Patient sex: F
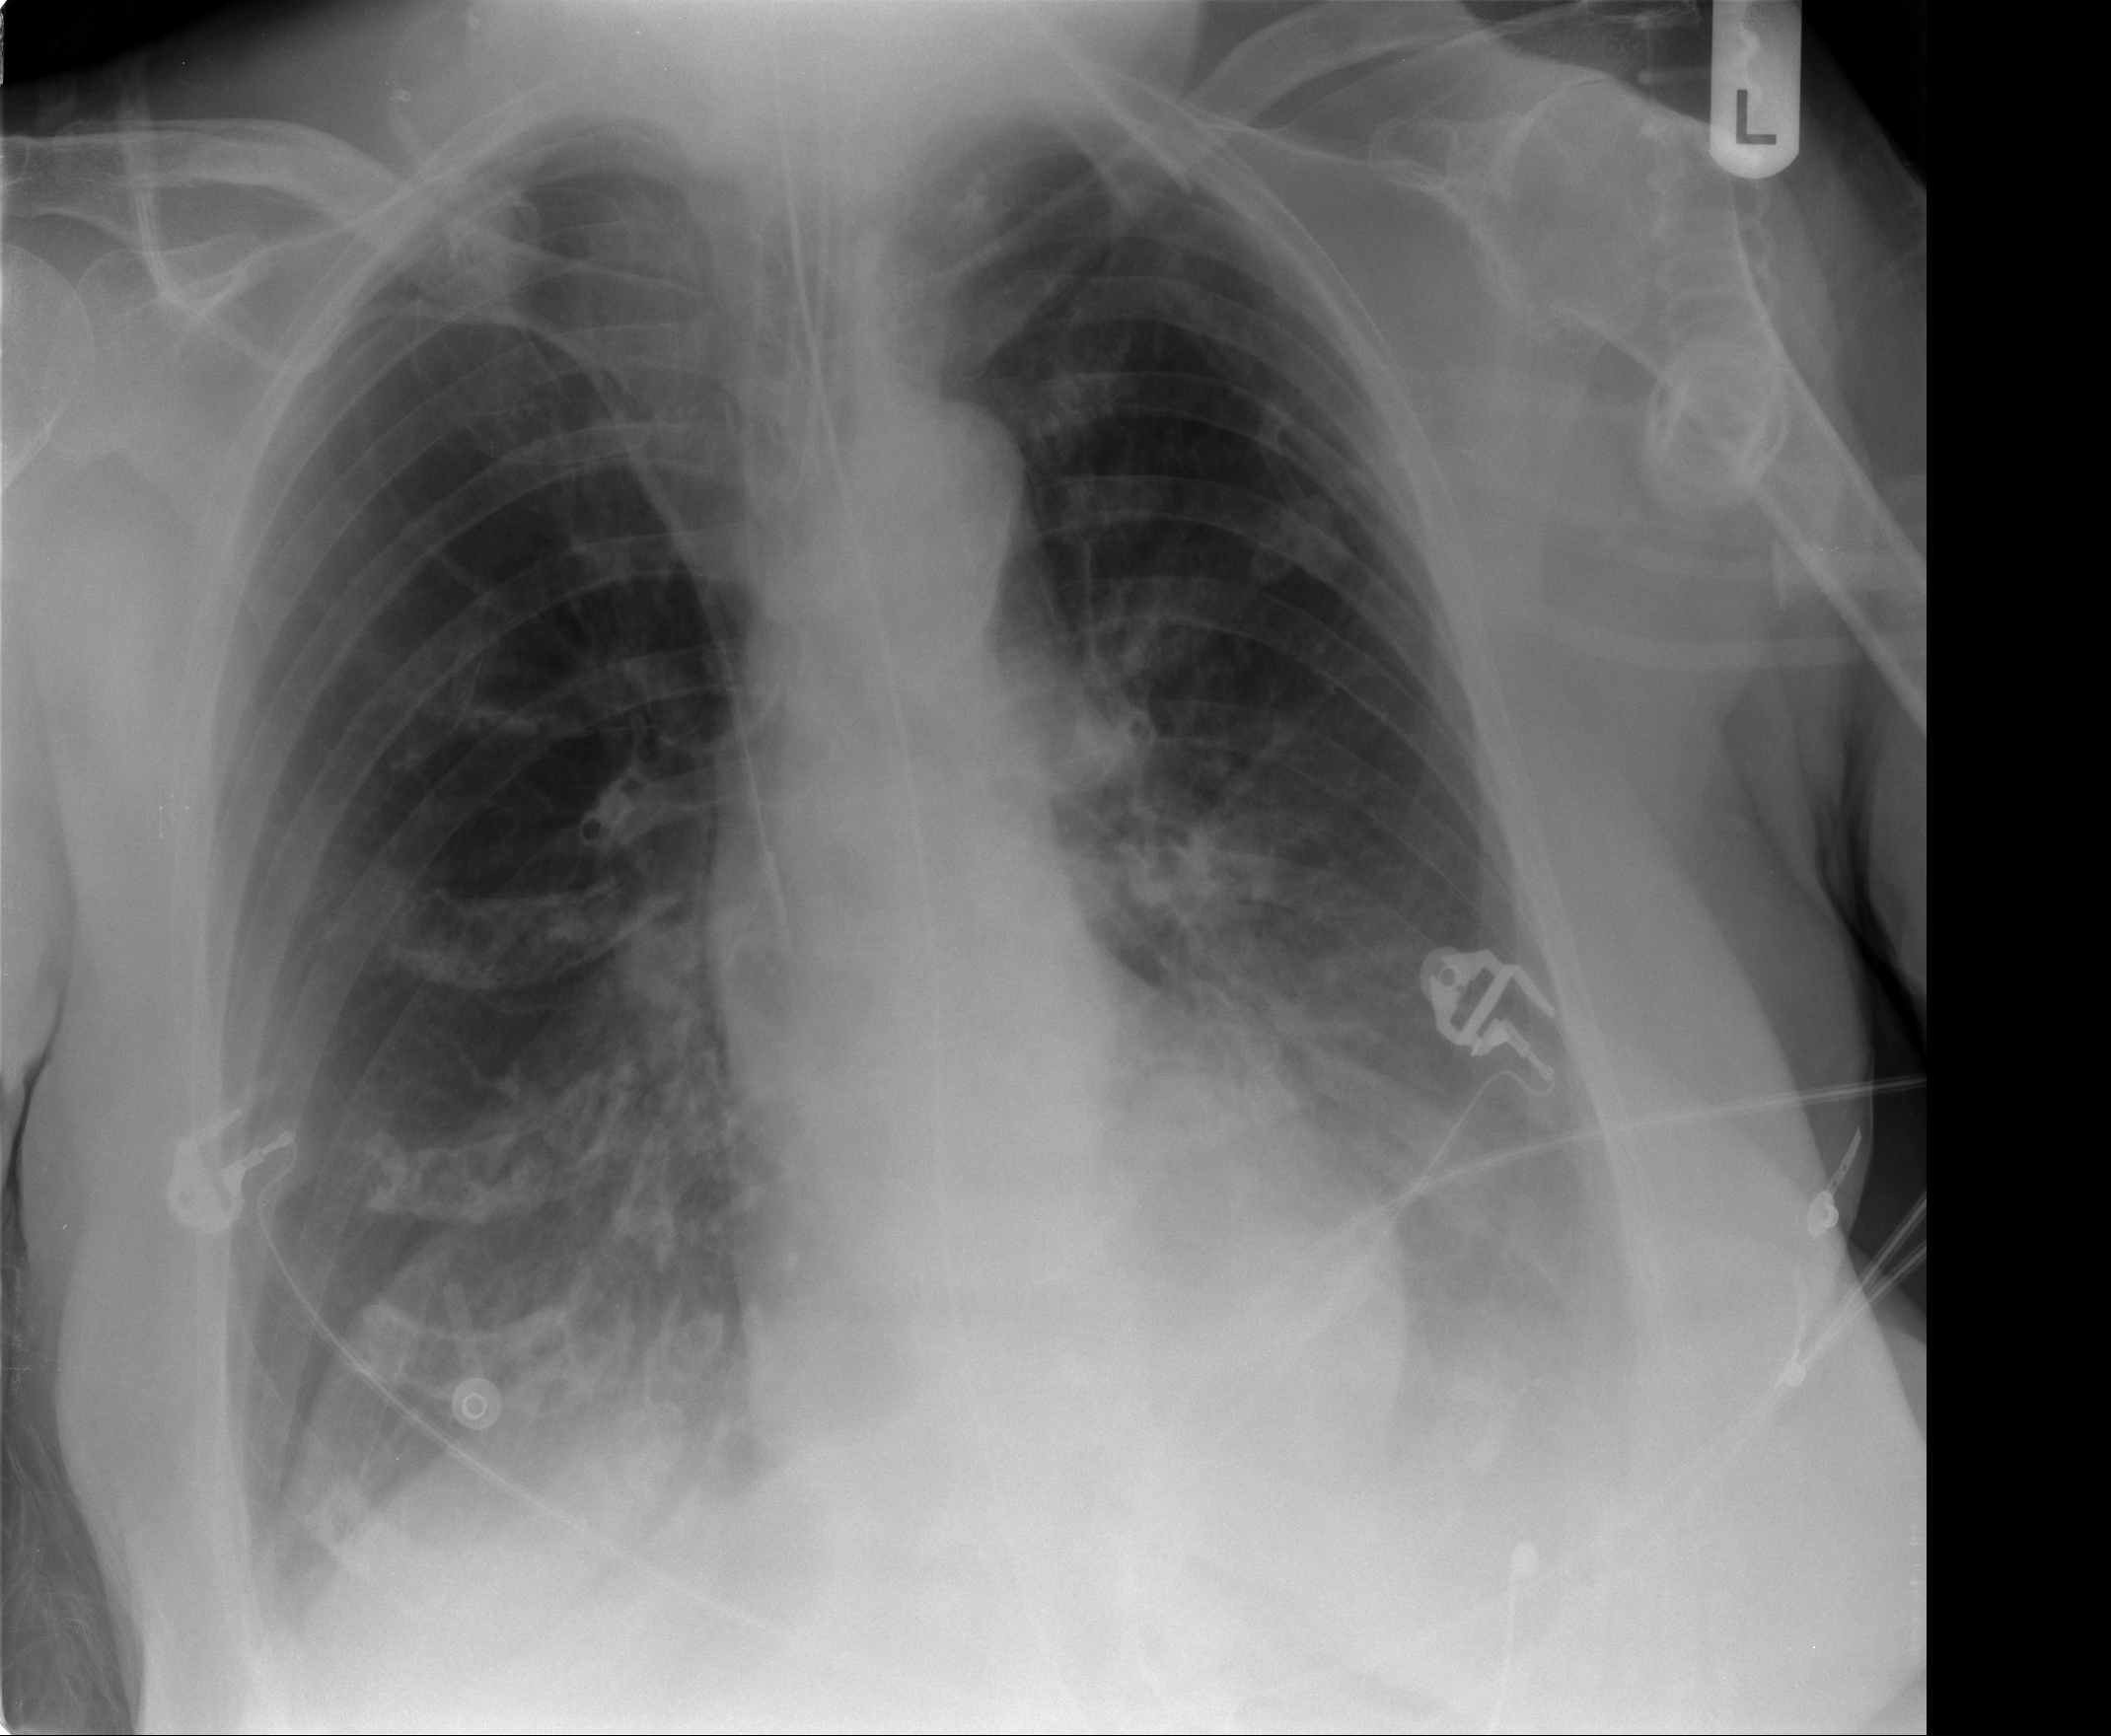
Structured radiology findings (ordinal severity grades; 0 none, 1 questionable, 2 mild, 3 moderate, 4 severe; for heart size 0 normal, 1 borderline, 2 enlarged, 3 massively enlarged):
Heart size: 0
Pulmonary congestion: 0
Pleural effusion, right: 1
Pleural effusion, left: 2
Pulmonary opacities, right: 0
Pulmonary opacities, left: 1
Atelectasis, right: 1
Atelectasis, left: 2